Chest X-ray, PA view. Patient: 54 years old, sex M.
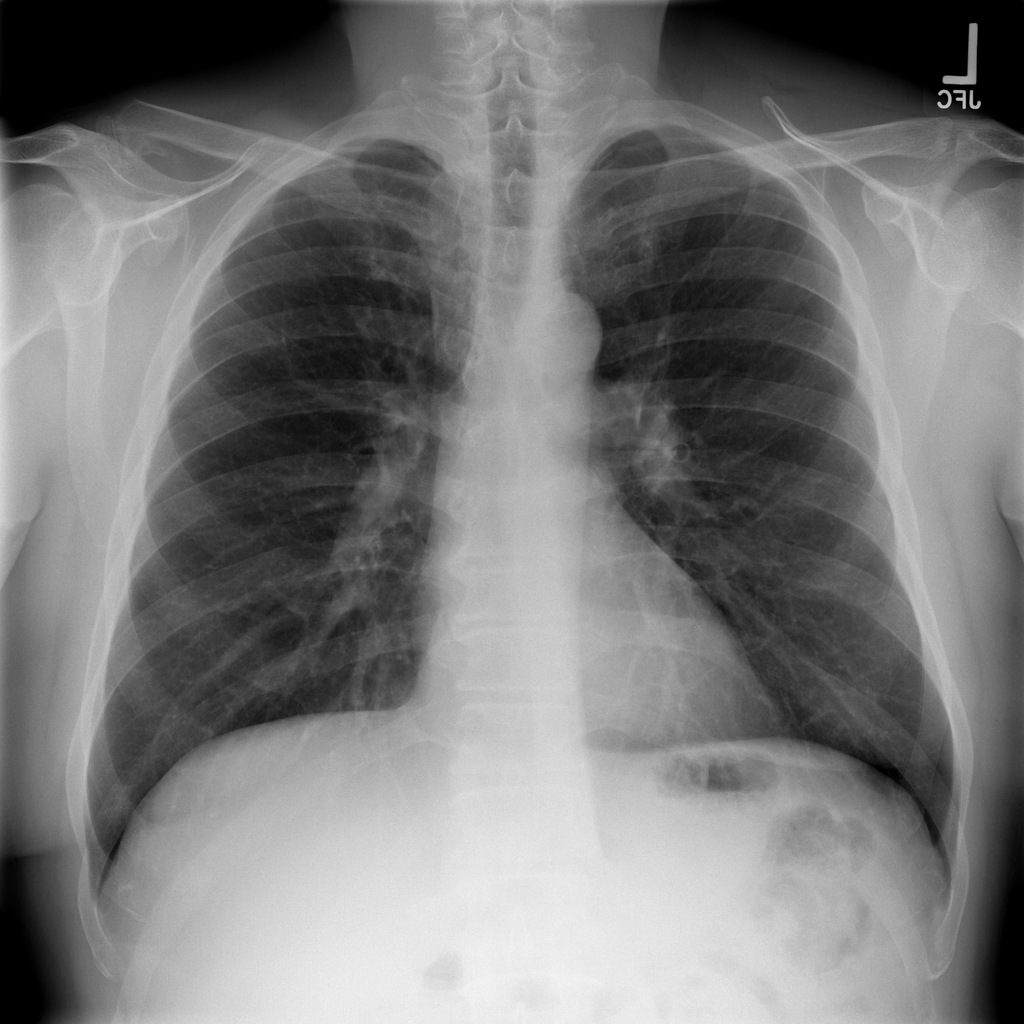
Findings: No Finding